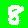
Digit: 8